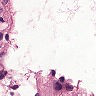
Metastatic tissue present: yes